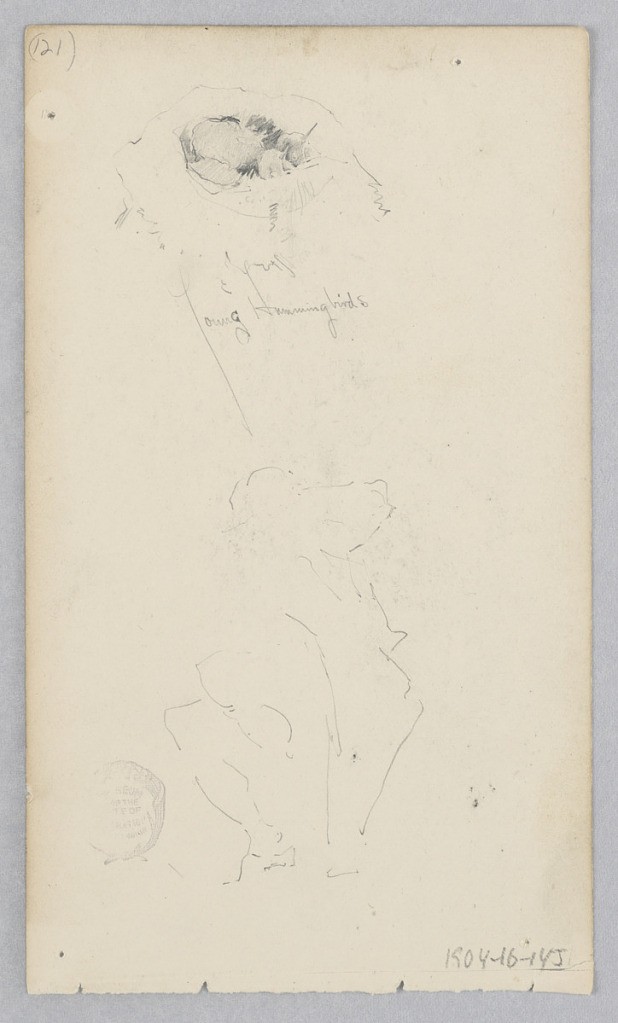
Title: Hummingbirds
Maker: Robert Frederick Blum, American, 1857–1903
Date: n.d.
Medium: Graphite on wove paper
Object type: Drawing
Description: Sketch of a nest with young birds.